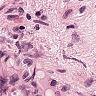
Metastatic tissue present: no